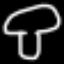
Label: mushroom